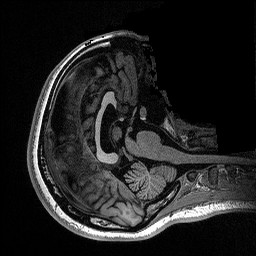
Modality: T1w
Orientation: axial
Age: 28
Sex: female